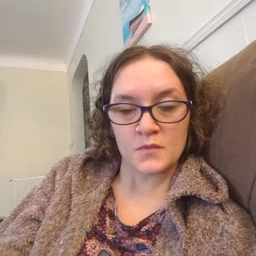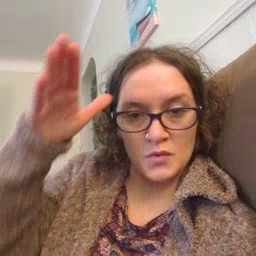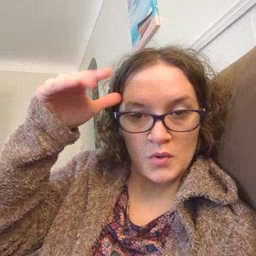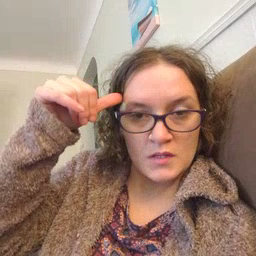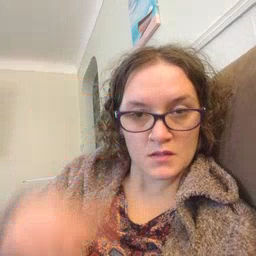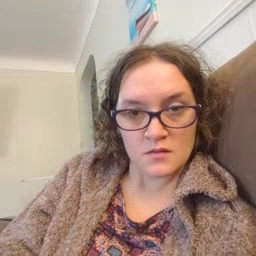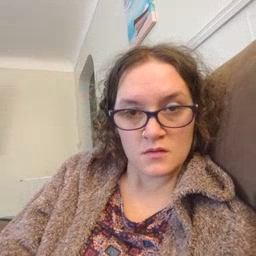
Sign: donkey